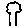
Label: tree